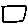
Label: square